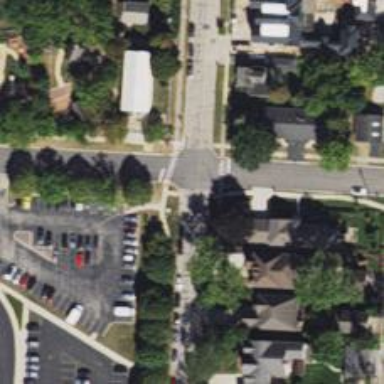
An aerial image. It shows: Residential road with asphalt surface and separate sidewalk.